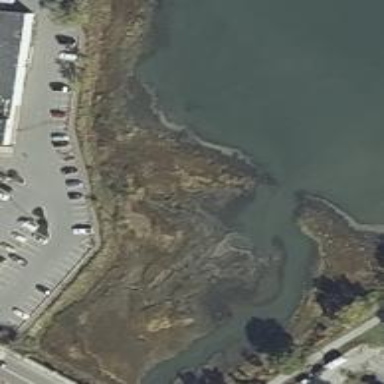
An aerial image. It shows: Marsh wetland with tidal influence.